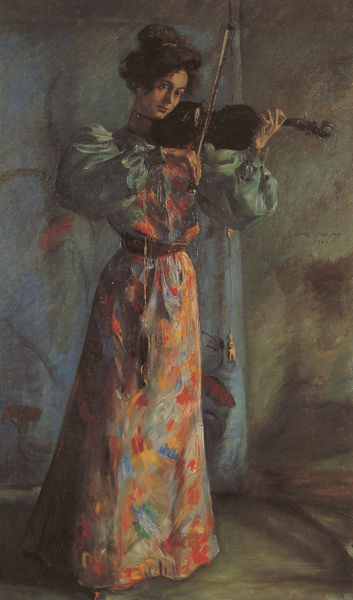
Titel: Die Geigenspielerin
Künstler: Lovis Corinth
Institution: (Privatsammlung)
Schlagwörter: blau, gemälde, hand, kopf, schatten, gelb, grün, impressionismus, mädchen, blumen, braun, bunt, finger, frankreich, frau, frisur, grau, haar, hintergrund, kleid, licht, mund, nase, orange, raum, schwarz, stirn, türkis, weiss, zimmer, blick, dame, gürtel, rot, beige, expressionismus, hochformat, mode, muster, rock, jung, augen, falten, gesicht, knoten, stehen, ärmel, bildnis, hals, hände, innenraum, instrument, portrait, porträt, vorhang, öl, schlank, boden, gewand, haare, interieur, stehend, stoff, musik, kinn, lippe, lippen, locken, perle, puffärmel, deutschland, taille, dutt, bogen, üben, übung, farben, auftritt, ölgemälde, falte, tapete, spielen, zopf, musizieren, quaste, hochsteckfrisur, abendkleid, griff, haarknoten, spiel, steht, wirbel, greifen, kunst, künstlerin, ganzfigur, geige, geigenbogen, violine, bommel, saiten, klassik, musikerin, eleganz, anmut, quasten, bund, klang, streichen, skandinavien, handgelenk, frua, farbkleckse, bun, stoffmuster, vorhanh, geigenspielerin, geigerin, geigenspiel, fideln, ganzifigur, geigenbpgen, halsbans, instrumentalistin, viline, viol, violine frau, violinistin, violone, 19. jahrhundert, interieuer, fiedeln, violonistin, buntes kleid, verwachen